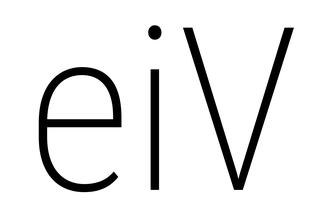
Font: Roboto_Condensed_ExtraLight